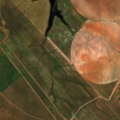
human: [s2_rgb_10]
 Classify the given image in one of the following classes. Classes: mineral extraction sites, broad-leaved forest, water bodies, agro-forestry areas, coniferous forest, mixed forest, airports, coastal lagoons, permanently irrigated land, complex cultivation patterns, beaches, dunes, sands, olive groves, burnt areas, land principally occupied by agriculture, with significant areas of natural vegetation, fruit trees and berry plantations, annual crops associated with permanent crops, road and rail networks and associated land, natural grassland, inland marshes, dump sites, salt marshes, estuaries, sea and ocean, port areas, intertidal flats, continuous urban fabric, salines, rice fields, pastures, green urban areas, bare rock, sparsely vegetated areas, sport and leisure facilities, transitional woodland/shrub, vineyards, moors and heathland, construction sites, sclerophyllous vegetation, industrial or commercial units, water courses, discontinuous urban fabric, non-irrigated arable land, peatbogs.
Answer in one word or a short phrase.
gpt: continuous urban fabric